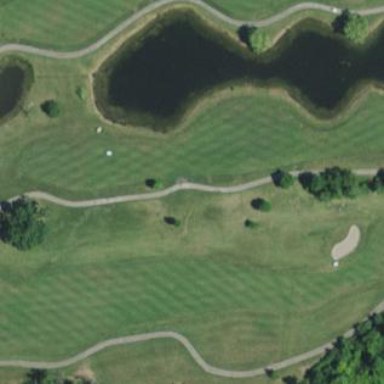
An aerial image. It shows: Golf fairway in the image.